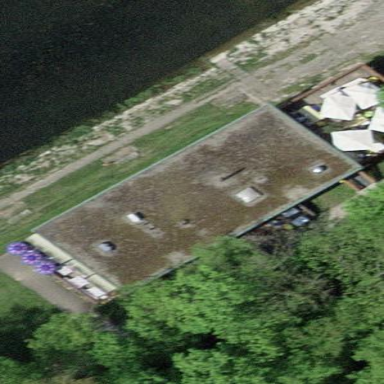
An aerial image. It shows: Kiosk building.